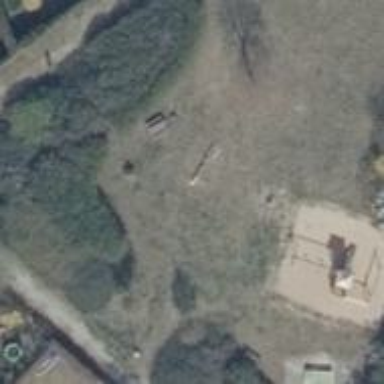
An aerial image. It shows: Playground with springy equipment.